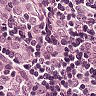
Metastatic tissue present: no